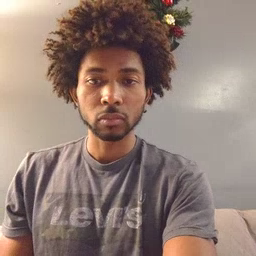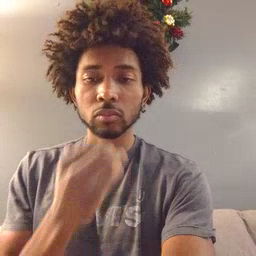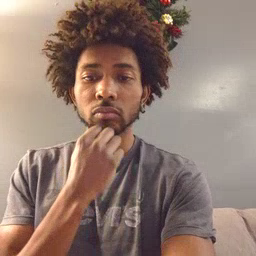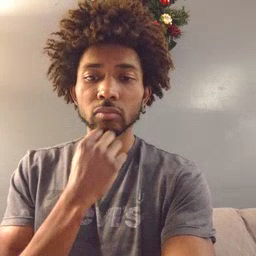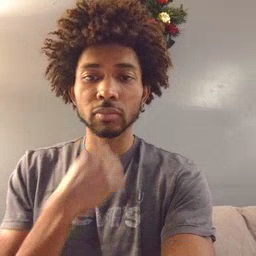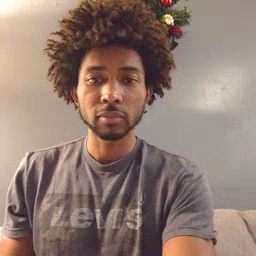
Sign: underwear